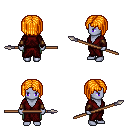
a pixel art fantasy rpg character, female body template, dark elf, purple skin, red robe, teal pants, light blonde pageboy hairstyle, cloth bracers, spear, four views (front, back, left, right), 2x2 character sprite sheet, small pixel art, hard edges, no anti-aliasing